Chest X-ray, AP view. Patient: 69 years old, sex F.
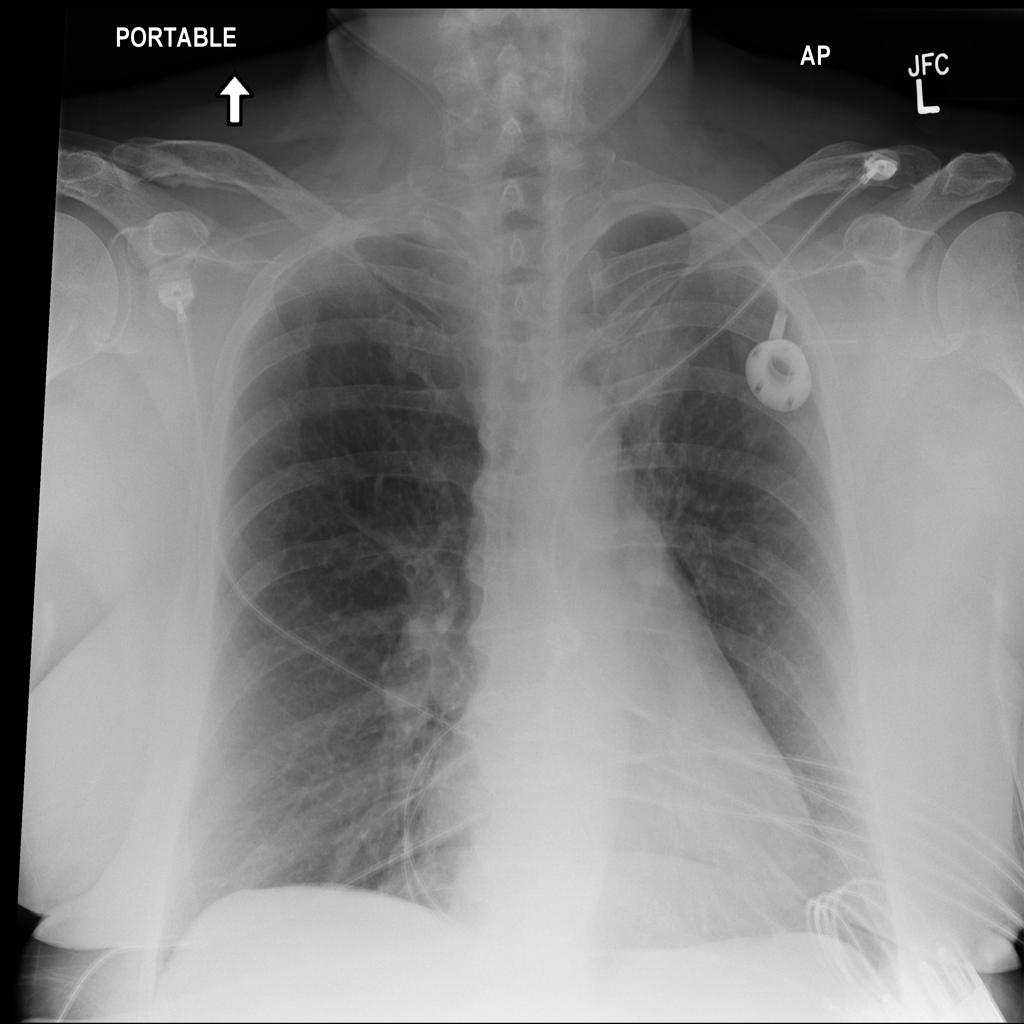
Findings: Nodule